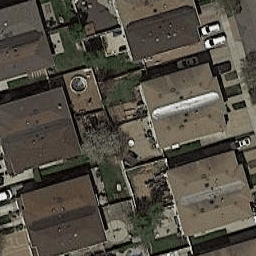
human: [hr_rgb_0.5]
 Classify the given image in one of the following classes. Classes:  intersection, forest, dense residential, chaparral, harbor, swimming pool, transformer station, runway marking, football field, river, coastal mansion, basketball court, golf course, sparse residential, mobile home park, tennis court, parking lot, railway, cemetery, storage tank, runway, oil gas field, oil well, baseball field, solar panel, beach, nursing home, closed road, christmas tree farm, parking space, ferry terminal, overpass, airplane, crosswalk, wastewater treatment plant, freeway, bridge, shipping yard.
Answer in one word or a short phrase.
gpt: dense residential